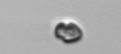
Label: Heterocapsa_rotundata